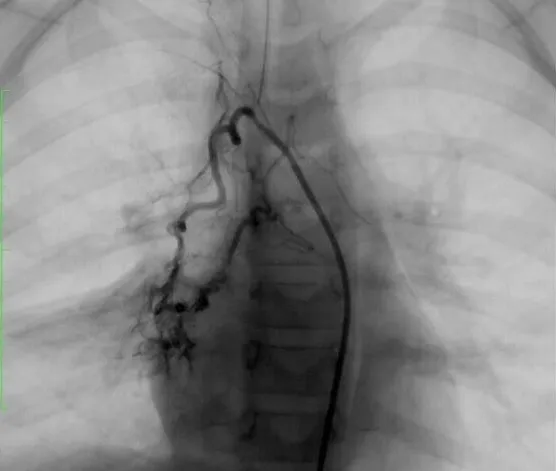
Angiogram showing the torturous right bronchial artery (Indicated by arrow).
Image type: radiology (x_ray)